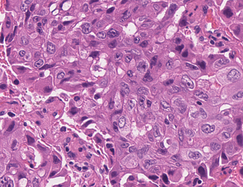
Tumor epithelial tissue: yes
Tumor-associated stroma tissue: no
Normal tissue: no